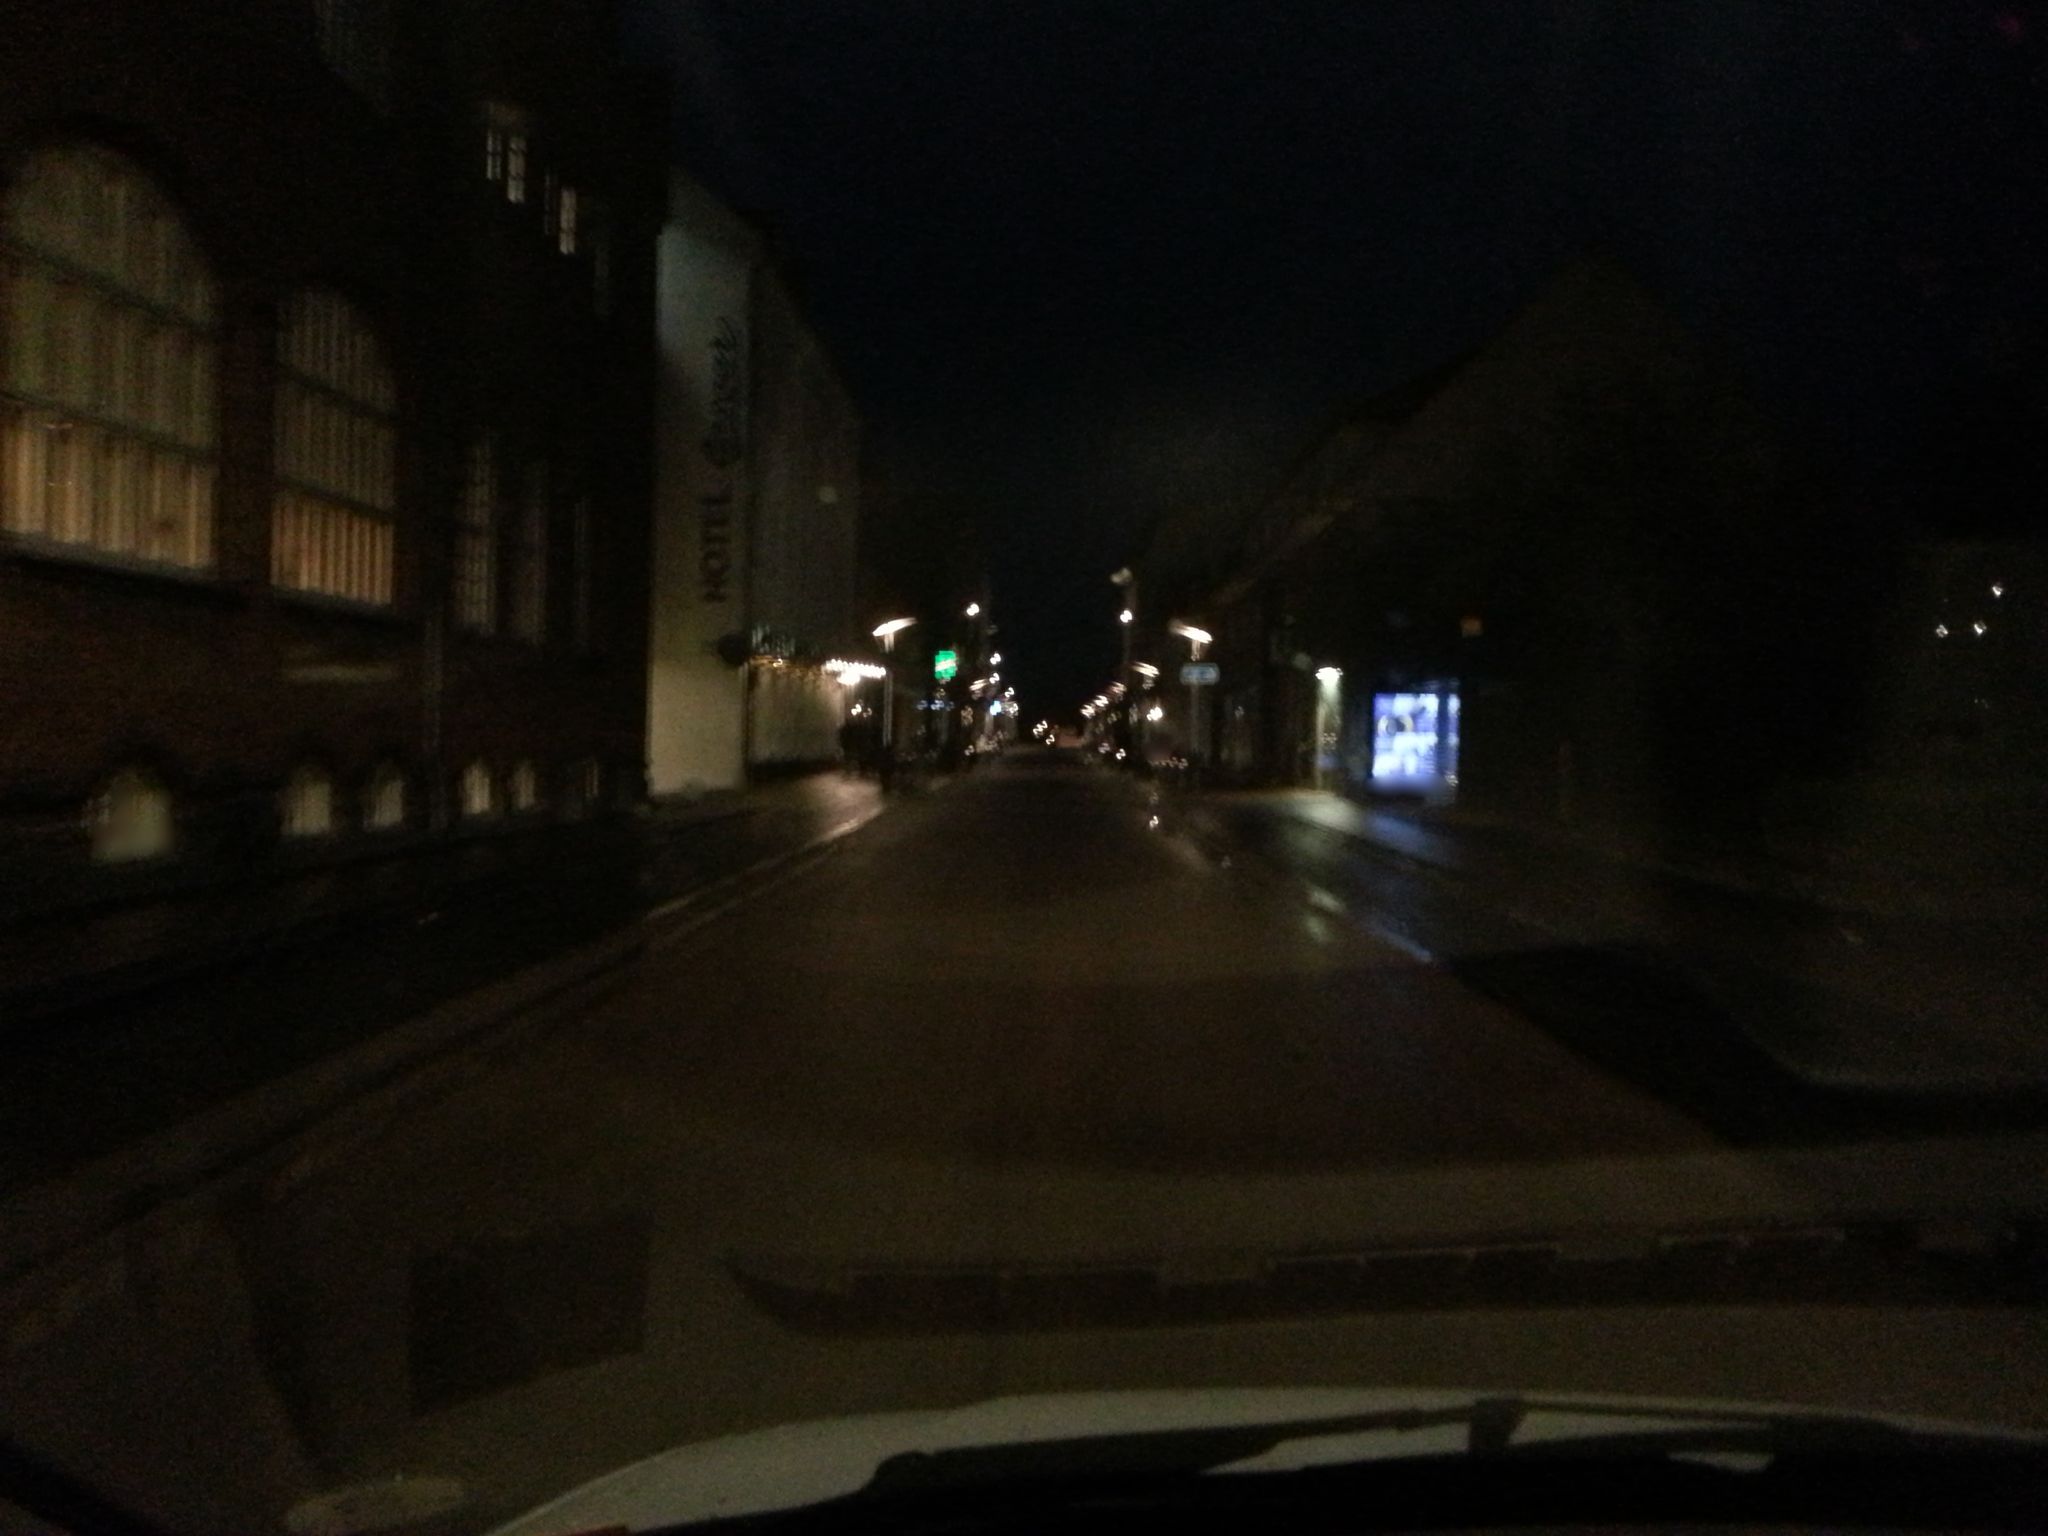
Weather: clear
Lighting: night
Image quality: slightly poor
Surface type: driving surface
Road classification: pedestrian, tertiary
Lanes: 2
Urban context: dense urban cluster
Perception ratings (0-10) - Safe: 0.22, Lively: 6.69, Beautiful: 3.49, Boring: 3.03, Depressing: 3.56, Wealthy: 5.16